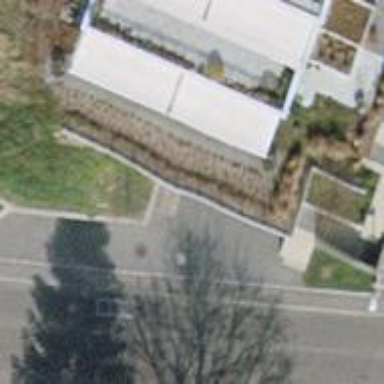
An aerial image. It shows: Parking entrance.